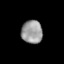
Tissue: lung
Cell type: T cells
Senescence score: 0.1308
Nuclear area (px): 478
Mean DAPI intensity: 153.502